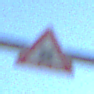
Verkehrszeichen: KreuzungOderEinmuendung
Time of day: Night
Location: Outdoor (Nature)
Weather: PartlyCloudy
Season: NotSpecified
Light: Natural